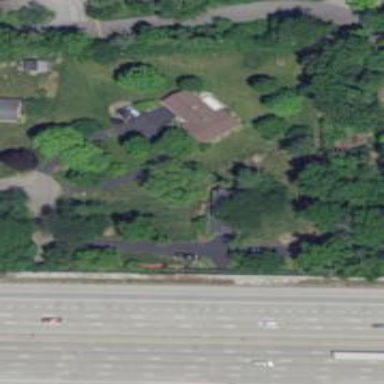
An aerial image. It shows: Residential driveway serving as service road.